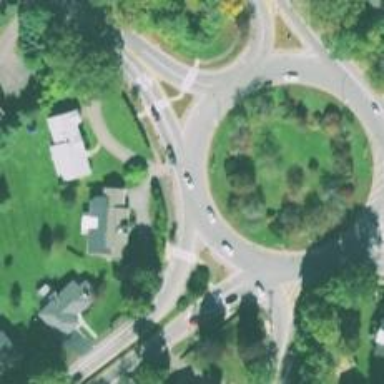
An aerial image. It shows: Secondary road with asphalt surface leading to roundabout junction.